Question:
When I click the plus sign, the code would automatically collapse.
Is there any plugin like this?
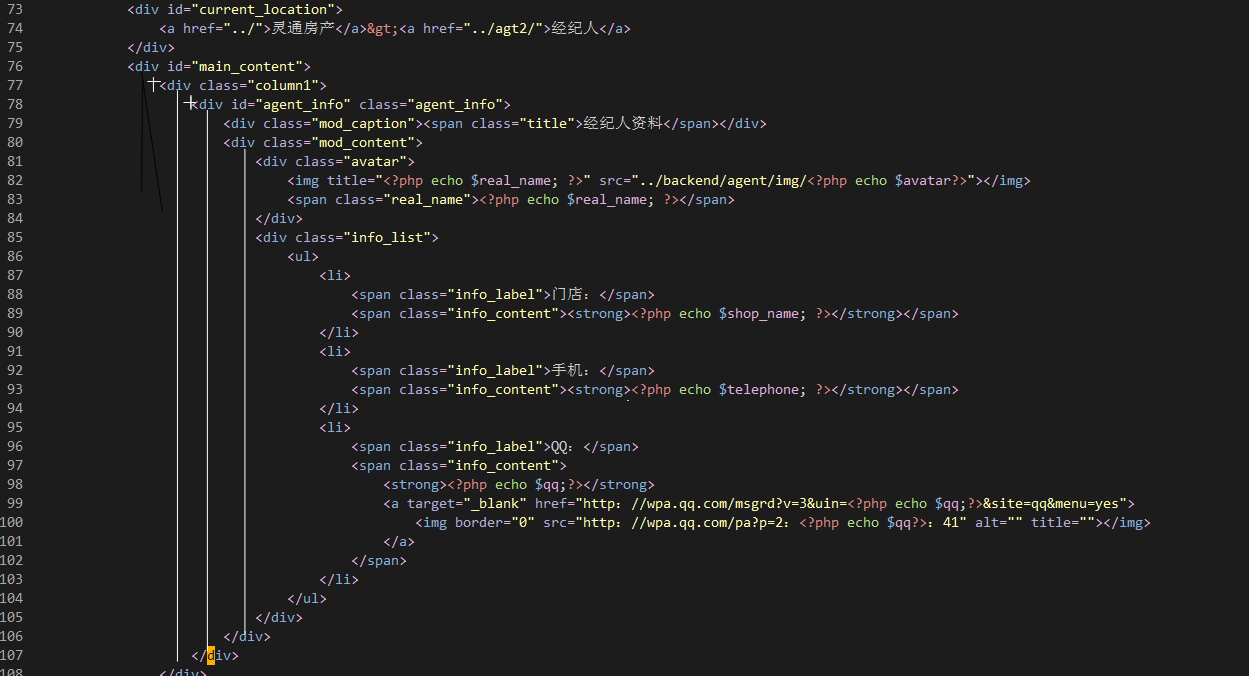
Answer: It looks like you're looking for <URL>. Essentially all you need to get started is:
'''
set foldmethod=syntax
set foldcolumn=<n> " the number of columns to use for folding display at the left
'''
and to manipulate it with the mouse, 'set mouse=a' to turn on mouse stuff. The '+' and '-' to open/close folds appear in the foldcolumn at the left, next to the line numbers, not directly by the code as you've drawn, but it ought to be good enough! You'll probably want a column width of at least a couple, so you can see folds beyond the first level.
This does depend on folding having been defined for the syntax of the filetype you're currently editing. Vim comes with folding rules for some common things like C, but not everything. It's possible that if it's not shipped with vim, someone's created it, and you could find something suiting you out there.